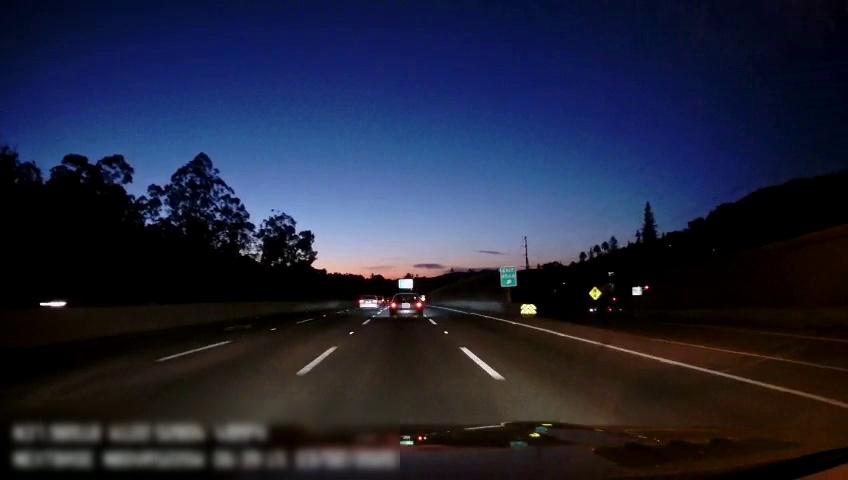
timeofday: Night
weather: Other
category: Drivable Space
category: Vehicles | Car
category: Vehicles | Truck
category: Vehicles | Car
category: Vehicles | Car
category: Lanes | Alternate Lane
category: Lanes | Alternate Lane
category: Lanes | Current Lane
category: Lanes | Current Lane
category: Lanes | Alternate Lane
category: Lanes | Alternate Lane
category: Lanes | Alternate Lane
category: Traffic | Signs
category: Traffic | Signs
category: Traffic | Signs
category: Traffic | Signs
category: Traffic | Signs